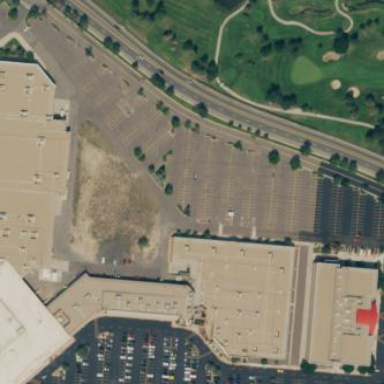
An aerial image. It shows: Retail area.